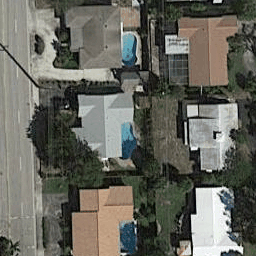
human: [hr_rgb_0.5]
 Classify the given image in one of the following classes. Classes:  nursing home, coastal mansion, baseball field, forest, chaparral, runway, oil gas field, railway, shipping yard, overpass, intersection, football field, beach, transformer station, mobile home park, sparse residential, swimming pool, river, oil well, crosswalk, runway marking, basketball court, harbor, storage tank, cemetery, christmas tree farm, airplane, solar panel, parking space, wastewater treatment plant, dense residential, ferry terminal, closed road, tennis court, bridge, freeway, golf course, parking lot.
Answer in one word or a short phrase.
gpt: dense residential